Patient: sex F, age 56
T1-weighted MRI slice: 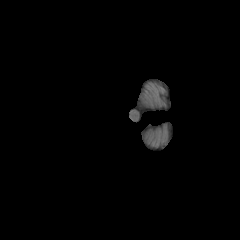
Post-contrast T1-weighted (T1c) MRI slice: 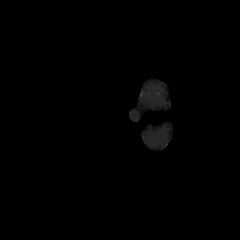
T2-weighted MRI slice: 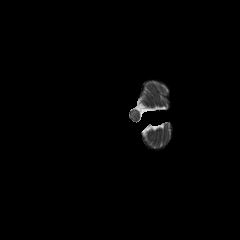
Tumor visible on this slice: no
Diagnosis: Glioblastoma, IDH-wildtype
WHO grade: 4